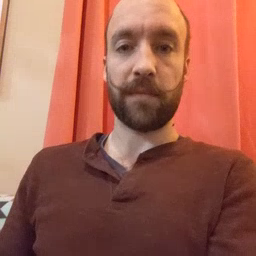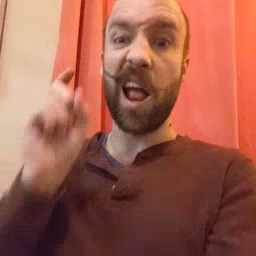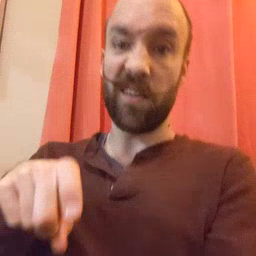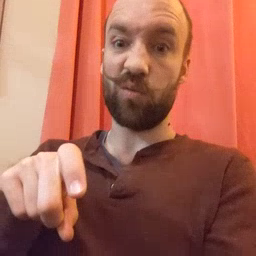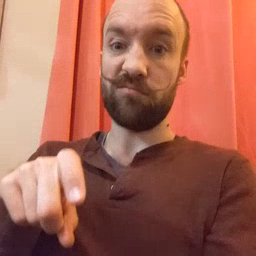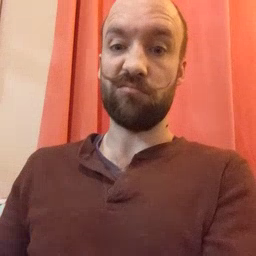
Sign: haveto